Field crop: tomato
Growth stage: 1
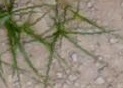
Species: cyperus